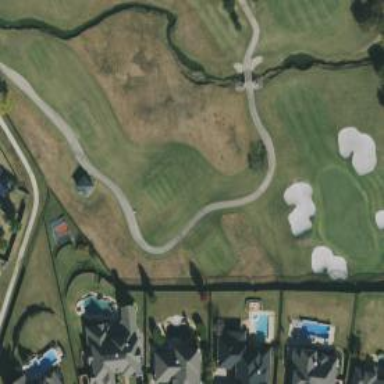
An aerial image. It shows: Golf tee.